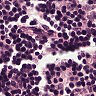
Metastatic tissue present: no